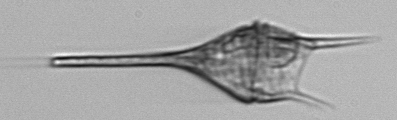
Label: Tripos_lineatus